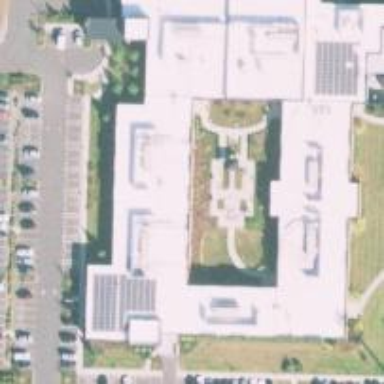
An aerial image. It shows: Hospital providing healthcare services.